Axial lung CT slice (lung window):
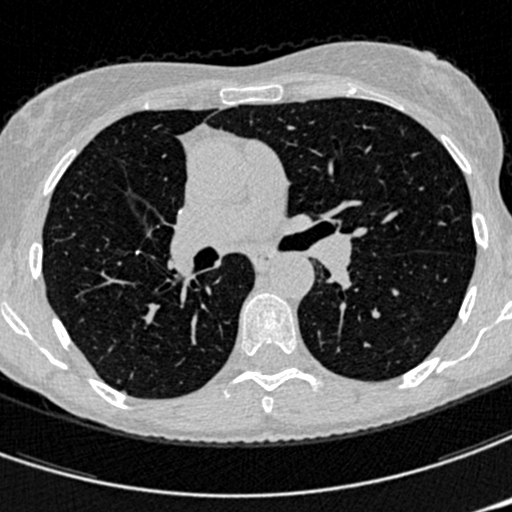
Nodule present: no